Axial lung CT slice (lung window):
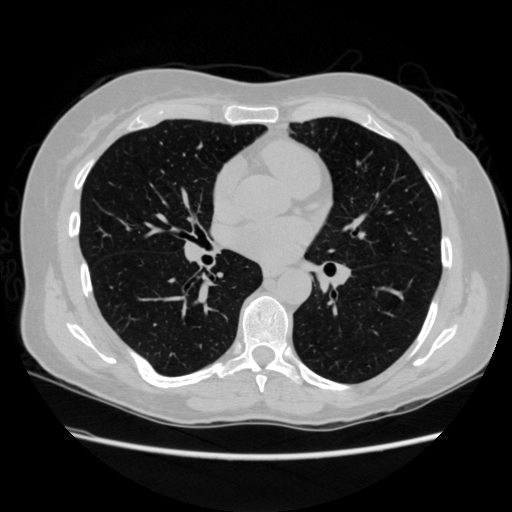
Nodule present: no